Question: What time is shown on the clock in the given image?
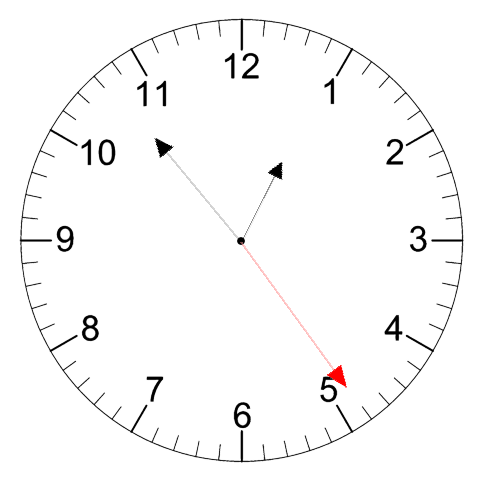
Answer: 12:53:24